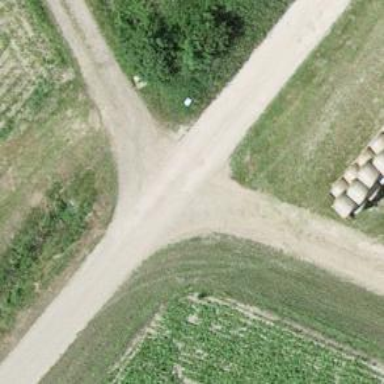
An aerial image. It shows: Unclassified road with gravel surface.